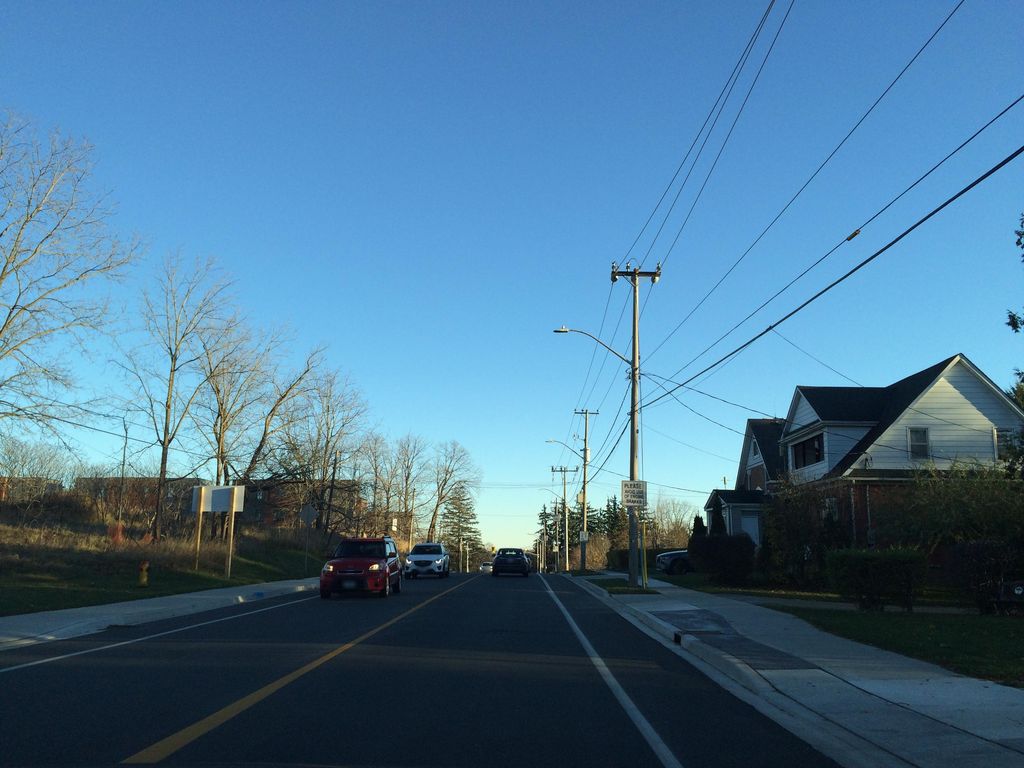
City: kitchener-waterloo